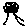
Label: tree